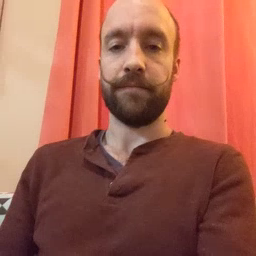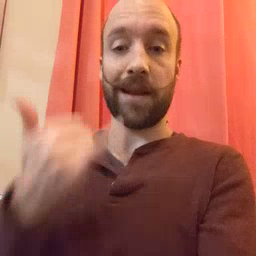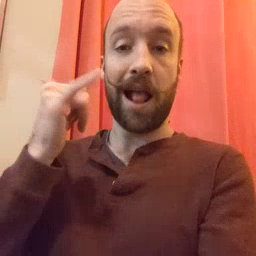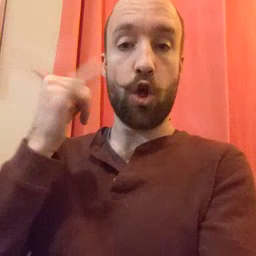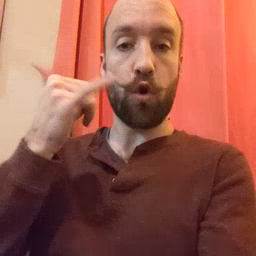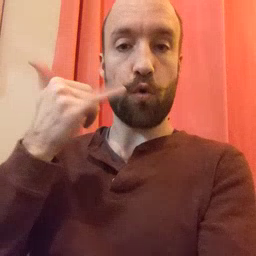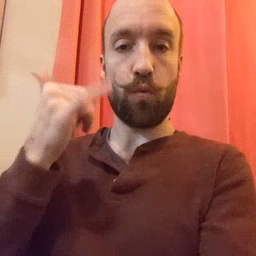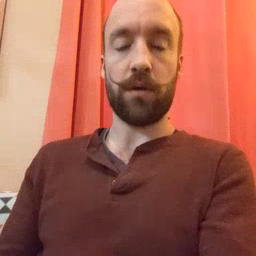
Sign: yellow